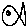
Label: fish